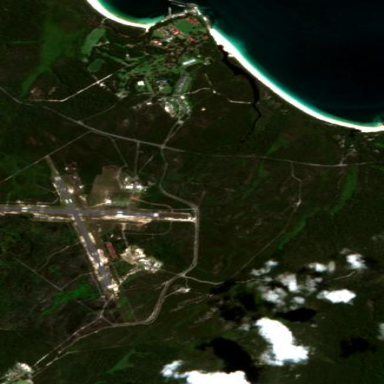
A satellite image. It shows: Aerodrome that serves both military and public purposes.